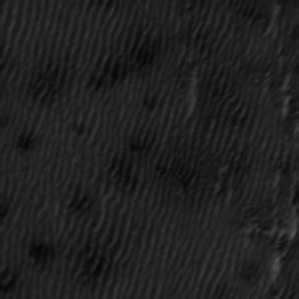
Label: frost